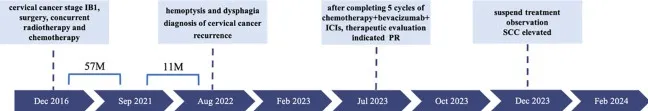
Treatment timeline for patient. DM, dermatomyositis; SD, stable disease; PR, partial response; SCC, squamous cell carcinoma antigen; PD, progressive disease.
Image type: chart (chart)